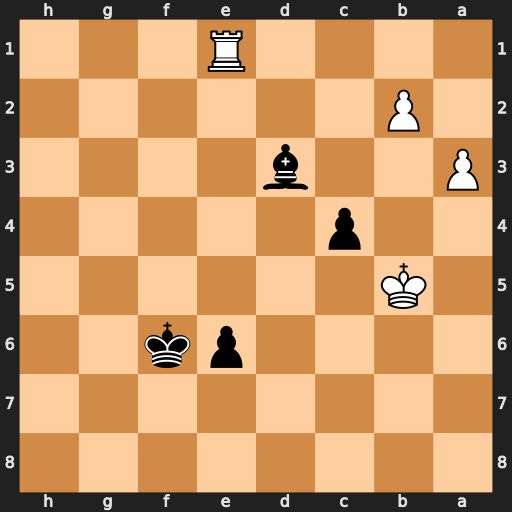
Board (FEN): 8/8/4pk2/1K6/2p5/P2b4/1P6/4R3
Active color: b
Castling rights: -
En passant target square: -
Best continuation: c3+ Kb4 cxb2